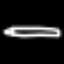
Label: pencil